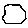
Label: hexagon